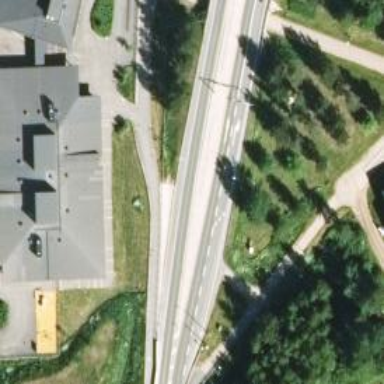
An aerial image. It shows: Asphalt road classified as trunk highway.